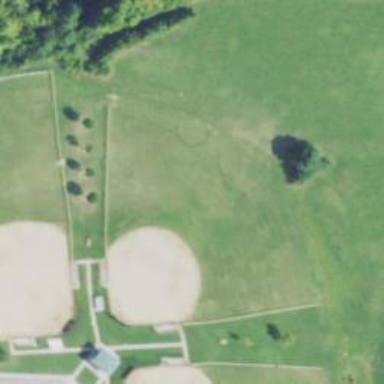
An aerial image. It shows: Baseball pitch for leisure land activities.